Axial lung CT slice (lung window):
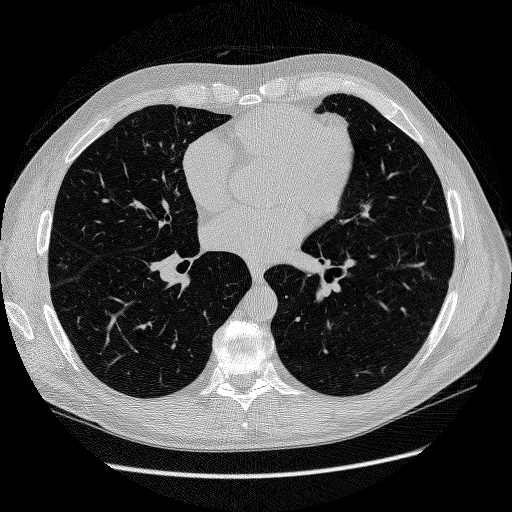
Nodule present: no